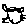
Label: cat